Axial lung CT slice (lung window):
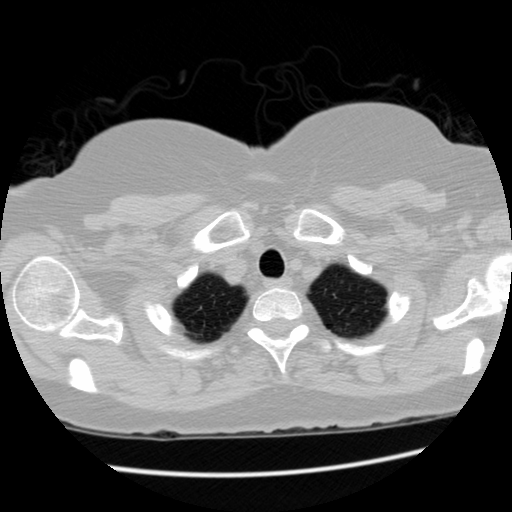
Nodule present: no